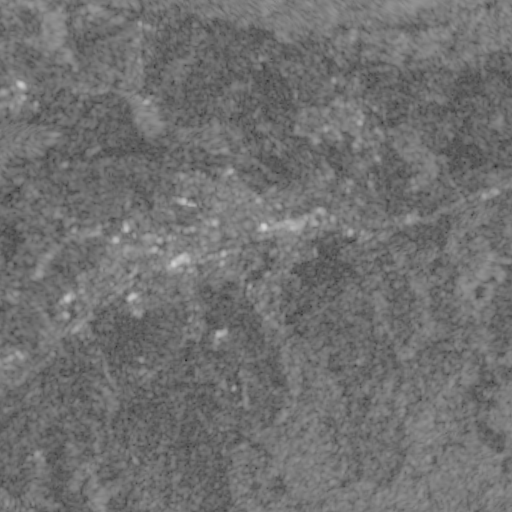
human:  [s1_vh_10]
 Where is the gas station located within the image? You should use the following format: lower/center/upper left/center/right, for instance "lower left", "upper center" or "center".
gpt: The gas station is located in the center left of the image.
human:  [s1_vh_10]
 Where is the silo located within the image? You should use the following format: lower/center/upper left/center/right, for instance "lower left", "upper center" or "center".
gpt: The silo is located in the center right of the image.
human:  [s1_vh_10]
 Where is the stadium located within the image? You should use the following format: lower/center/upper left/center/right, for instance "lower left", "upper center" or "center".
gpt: The stadium is located in the upper left of the image.
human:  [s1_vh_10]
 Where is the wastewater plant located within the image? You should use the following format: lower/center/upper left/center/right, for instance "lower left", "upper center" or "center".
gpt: The wastewater plant is located in the center right of the image.
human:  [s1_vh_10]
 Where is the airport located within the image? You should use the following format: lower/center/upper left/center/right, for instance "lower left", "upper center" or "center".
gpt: There is no airport in the image.

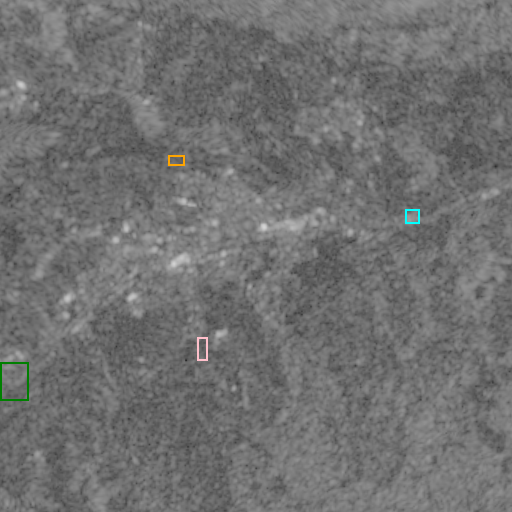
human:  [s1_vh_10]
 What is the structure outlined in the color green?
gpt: The structure outlined in green is a park.
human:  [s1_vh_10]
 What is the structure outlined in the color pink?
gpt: The structure outlined in pink is a parking lot.
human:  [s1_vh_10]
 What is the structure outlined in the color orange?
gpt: The structure outlined in orange is a stadium.
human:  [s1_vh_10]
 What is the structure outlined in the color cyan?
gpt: The structure outlined in cyan is a wastewater plant.
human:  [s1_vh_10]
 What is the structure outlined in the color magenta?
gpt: There is no magenta outline.